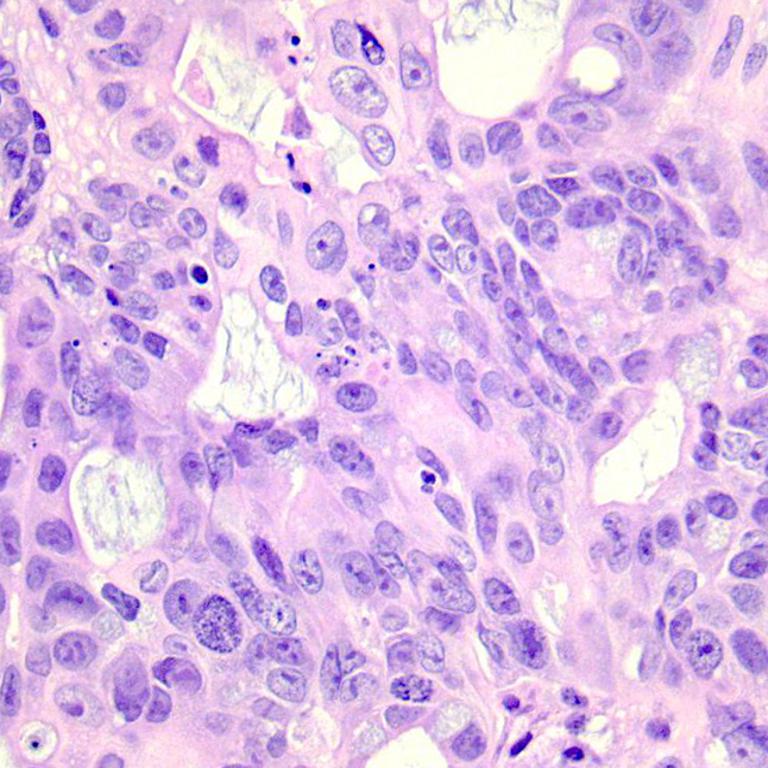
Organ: colon
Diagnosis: adenocarcinomas